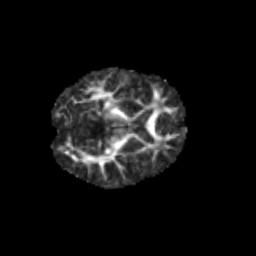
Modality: FA
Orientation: axial
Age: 6
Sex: male
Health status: healthy